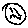
Label: smiley face